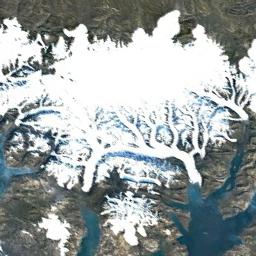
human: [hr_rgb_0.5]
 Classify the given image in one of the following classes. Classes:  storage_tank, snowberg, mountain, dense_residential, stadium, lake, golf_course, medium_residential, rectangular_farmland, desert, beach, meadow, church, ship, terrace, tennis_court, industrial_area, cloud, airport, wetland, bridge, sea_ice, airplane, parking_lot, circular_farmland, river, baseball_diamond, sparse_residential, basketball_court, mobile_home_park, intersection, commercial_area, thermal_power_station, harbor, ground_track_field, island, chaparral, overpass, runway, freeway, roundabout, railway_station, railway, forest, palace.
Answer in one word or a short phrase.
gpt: snowberg